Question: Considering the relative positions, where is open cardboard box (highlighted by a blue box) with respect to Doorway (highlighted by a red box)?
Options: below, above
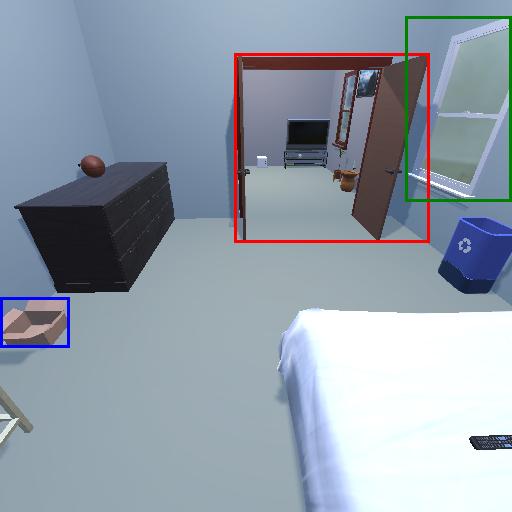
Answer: below